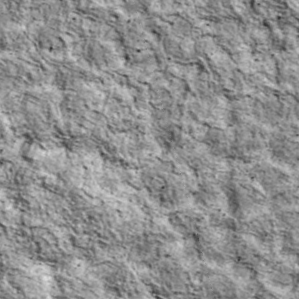
Label: non_frost